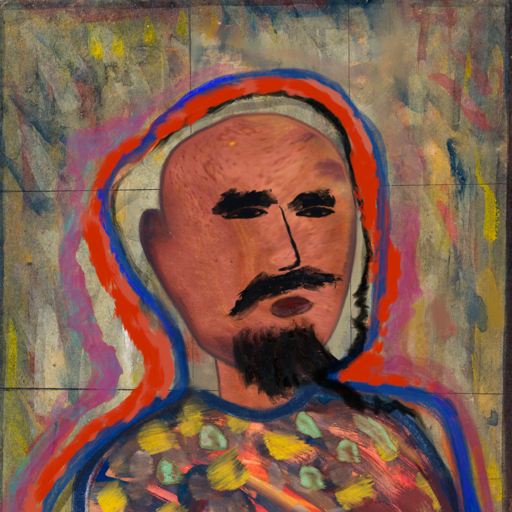
Background: GypsyMother, Head And Neck Side: Mother_And_Son_Mother, Face Side: Mosgoul, Bust: Mother_And_Son_Mother, Hair Side: Experience, Head Accessory: Blank, Second Necklace: Blank, Necklace: Blank, Baby: Blank